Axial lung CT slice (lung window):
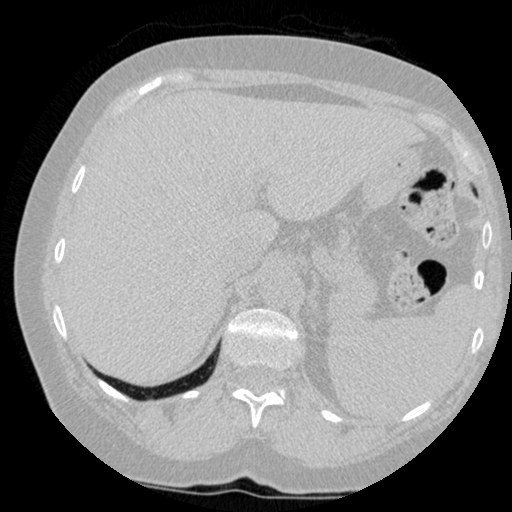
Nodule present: no